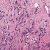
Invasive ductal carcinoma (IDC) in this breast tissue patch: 1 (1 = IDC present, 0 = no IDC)